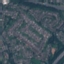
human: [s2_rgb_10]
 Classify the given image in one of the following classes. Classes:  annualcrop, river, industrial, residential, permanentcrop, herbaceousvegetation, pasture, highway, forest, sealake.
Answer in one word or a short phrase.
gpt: Residential